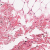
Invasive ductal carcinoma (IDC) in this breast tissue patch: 0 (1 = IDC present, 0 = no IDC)